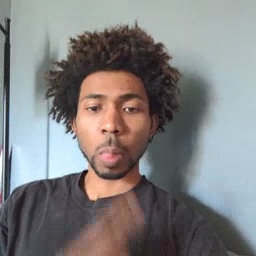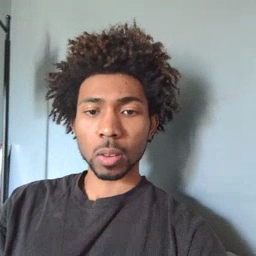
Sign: tongue